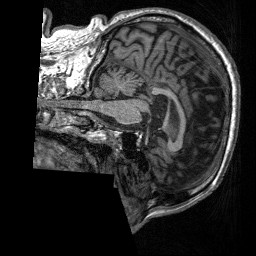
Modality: T1w
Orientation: sagittal
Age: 59
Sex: male
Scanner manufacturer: siemens
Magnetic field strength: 3 T
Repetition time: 2.4 s
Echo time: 0.00226 s